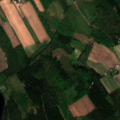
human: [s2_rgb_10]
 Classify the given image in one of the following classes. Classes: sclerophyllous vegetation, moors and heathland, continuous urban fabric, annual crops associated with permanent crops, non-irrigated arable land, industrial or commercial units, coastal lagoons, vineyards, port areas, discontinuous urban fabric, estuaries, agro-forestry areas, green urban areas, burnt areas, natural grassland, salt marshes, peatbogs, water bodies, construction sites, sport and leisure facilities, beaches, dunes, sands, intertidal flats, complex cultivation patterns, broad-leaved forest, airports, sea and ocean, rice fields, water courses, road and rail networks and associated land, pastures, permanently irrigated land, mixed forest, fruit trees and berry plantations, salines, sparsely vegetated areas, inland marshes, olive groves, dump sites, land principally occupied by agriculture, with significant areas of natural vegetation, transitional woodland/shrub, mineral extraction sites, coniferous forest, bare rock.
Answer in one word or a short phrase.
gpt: non-irrigated arable land, coniferous forest, mixed forest